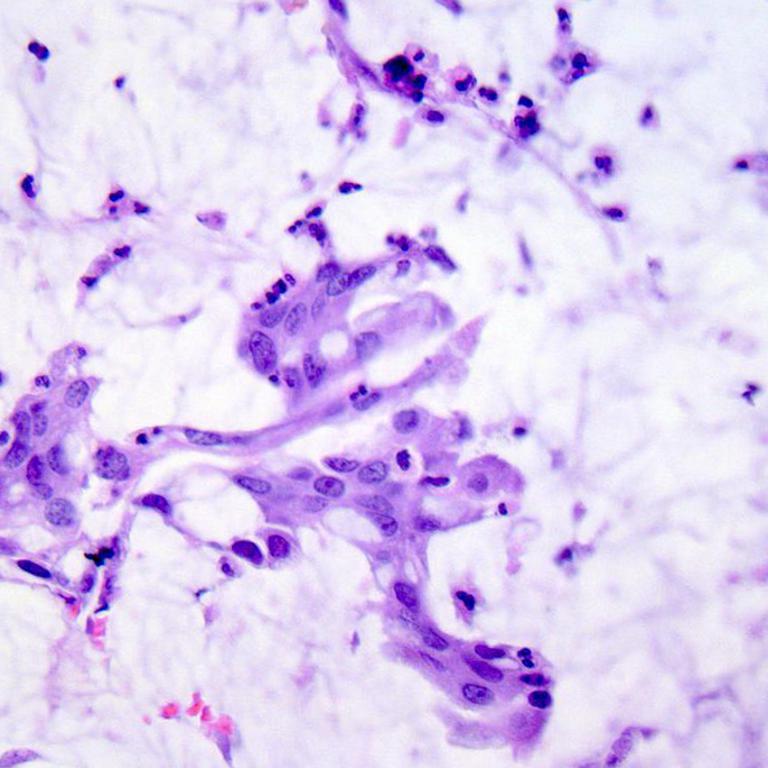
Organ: colon
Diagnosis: adenocarcinomas